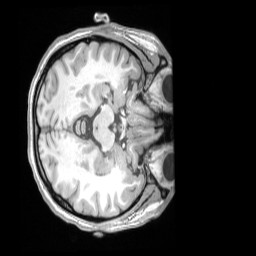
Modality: T1w
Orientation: axial
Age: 18
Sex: female
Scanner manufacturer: siemens
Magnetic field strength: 3 T
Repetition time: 2.53 s
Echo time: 0.00164 s